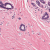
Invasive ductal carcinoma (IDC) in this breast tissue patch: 0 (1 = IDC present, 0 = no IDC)